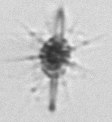
Label: Acantharia